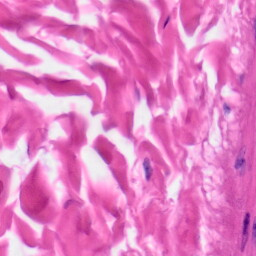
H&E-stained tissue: Skin